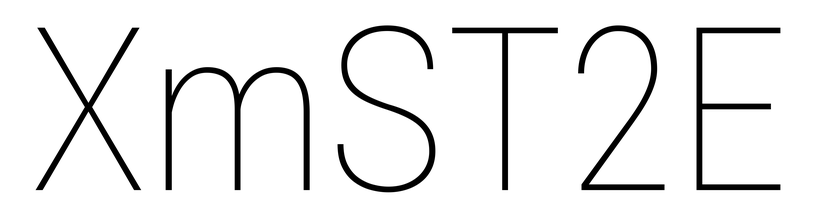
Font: Roboto_Condensed_Thin